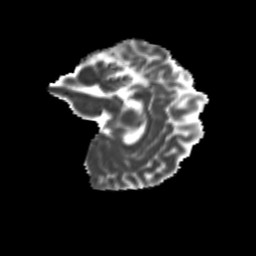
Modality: MD
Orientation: sagittal
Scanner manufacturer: siemens
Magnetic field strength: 3 T
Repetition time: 9.2 s
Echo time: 0.084 s